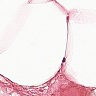
Metastatic tissue present: no